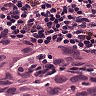
Metastatic tissue present: yes